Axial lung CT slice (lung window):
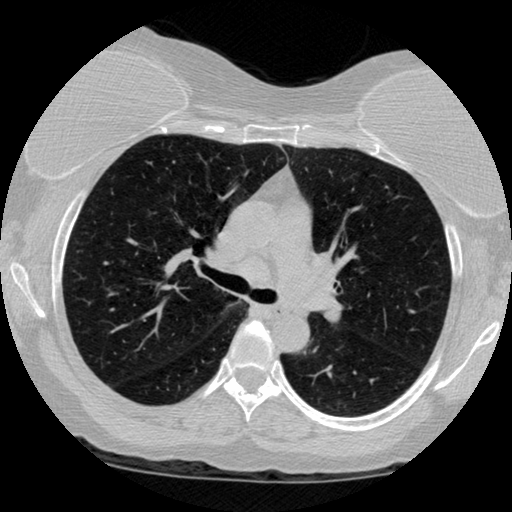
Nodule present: no